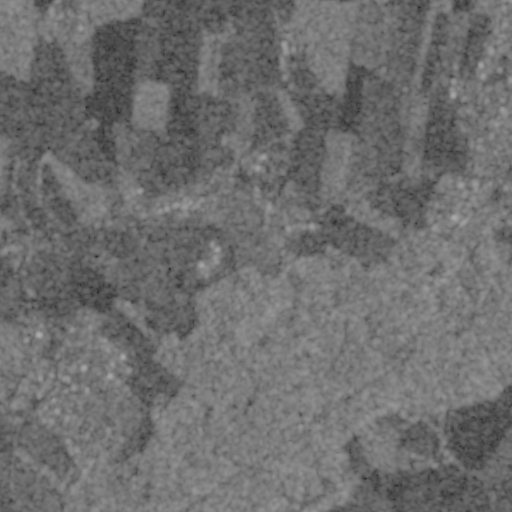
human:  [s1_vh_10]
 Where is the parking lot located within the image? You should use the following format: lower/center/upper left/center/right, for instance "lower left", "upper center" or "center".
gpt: The parking lot is located in the upper right of the image.
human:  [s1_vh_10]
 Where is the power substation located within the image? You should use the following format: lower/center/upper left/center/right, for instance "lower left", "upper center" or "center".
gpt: The power substation is located in the upper right of the image.
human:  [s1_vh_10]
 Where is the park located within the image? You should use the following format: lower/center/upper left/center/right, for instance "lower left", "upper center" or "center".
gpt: There is no park in the image.

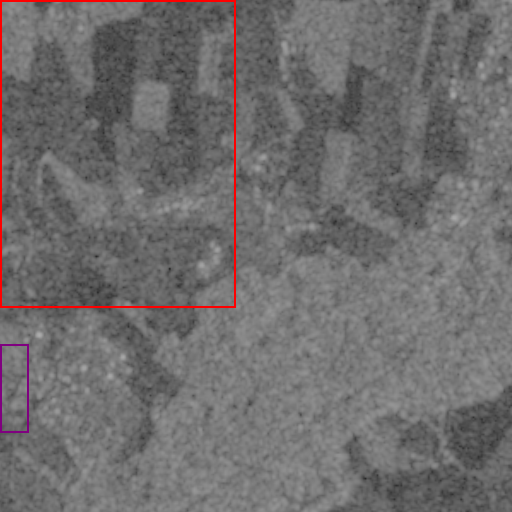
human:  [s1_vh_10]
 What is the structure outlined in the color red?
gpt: The structure outlined in red is a crop field.
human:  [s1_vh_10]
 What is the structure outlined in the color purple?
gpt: The structure outlined in purple is a park.
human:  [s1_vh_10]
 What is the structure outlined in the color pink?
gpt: There is no pink outline.